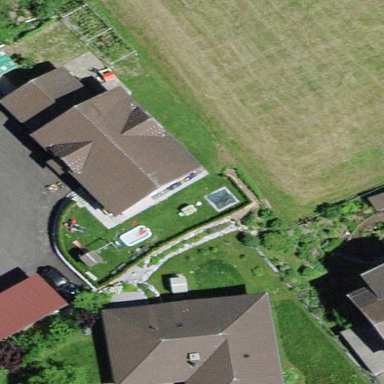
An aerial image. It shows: Detached building with gabled roof.